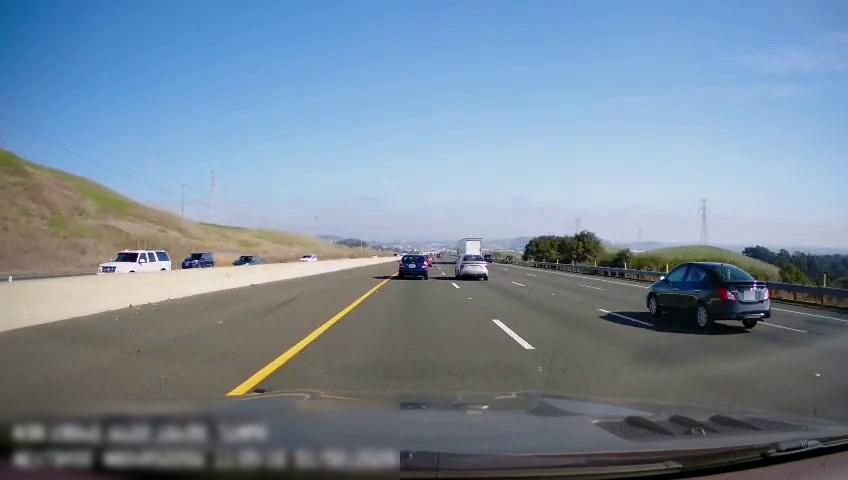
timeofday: Day
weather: Sunny
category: Drivable Space
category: Vehicles | Other LV
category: Vehicles | Car
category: Vehicles | Car
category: Vehicles | Car
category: Vehicles | SUV
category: Vehicles | Car
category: Drivable Space
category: Vehicles | Car
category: Vehicles | SUV
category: Vehicles | SUV
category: Vehicles | Truck
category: Lanes | Current Lane
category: Lanes | Current Lane
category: Lanes | Alternate Lane
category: Lanes | Alternate Lane
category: Lanes | Alternate Lane